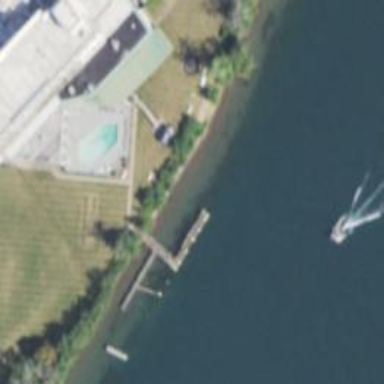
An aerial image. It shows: Man-made pier.